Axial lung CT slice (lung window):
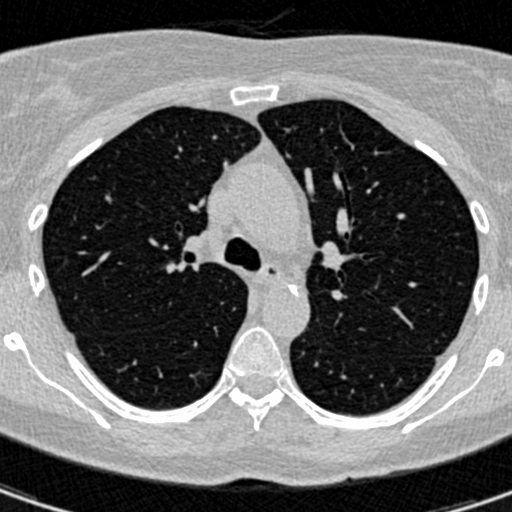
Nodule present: no